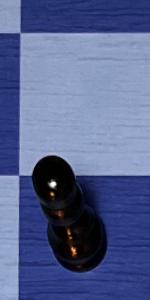
Label: Pawn_Black